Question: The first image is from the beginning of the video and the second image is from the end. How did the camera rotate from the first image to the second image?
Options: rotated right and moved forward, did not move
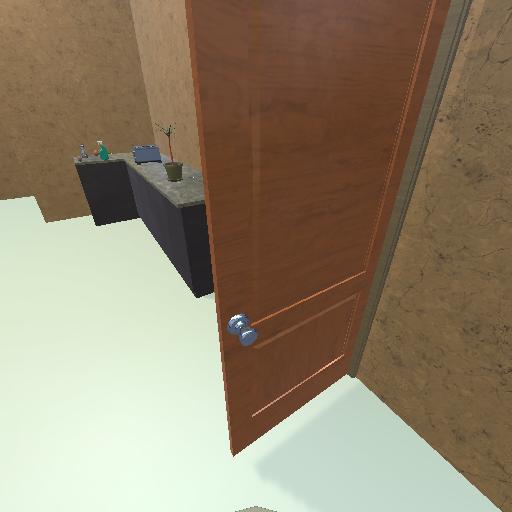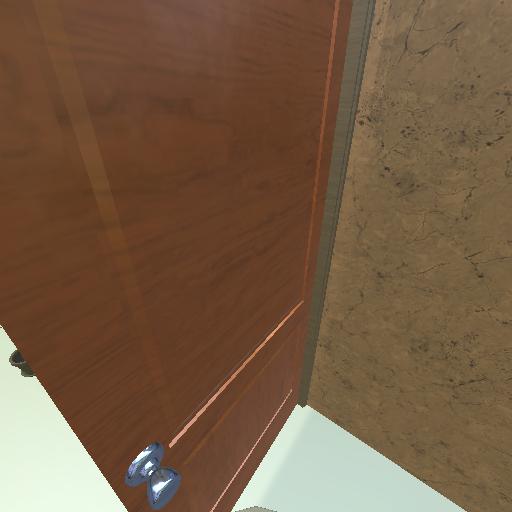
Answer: rotated right and moved forward